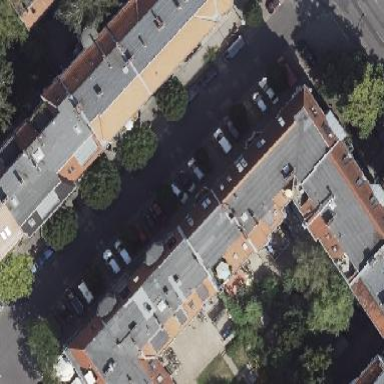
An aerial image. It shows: Street-side parking lot with sett surface.